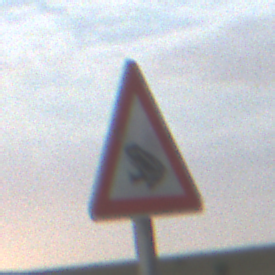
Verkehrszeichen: AmphibienwanderungRechts
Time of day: Night
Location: Outdoor (Nature)
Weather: Overcast
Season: NotSpecified
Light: Artificial